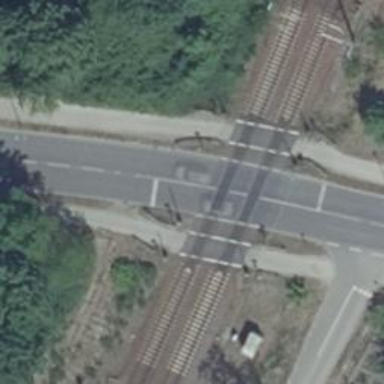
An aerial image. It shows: Railway crossing with traffic signals.